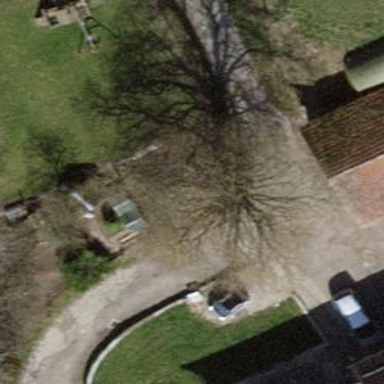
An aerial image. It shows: Broadleaved tree with lush foliage.